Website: lowes
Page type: review-order
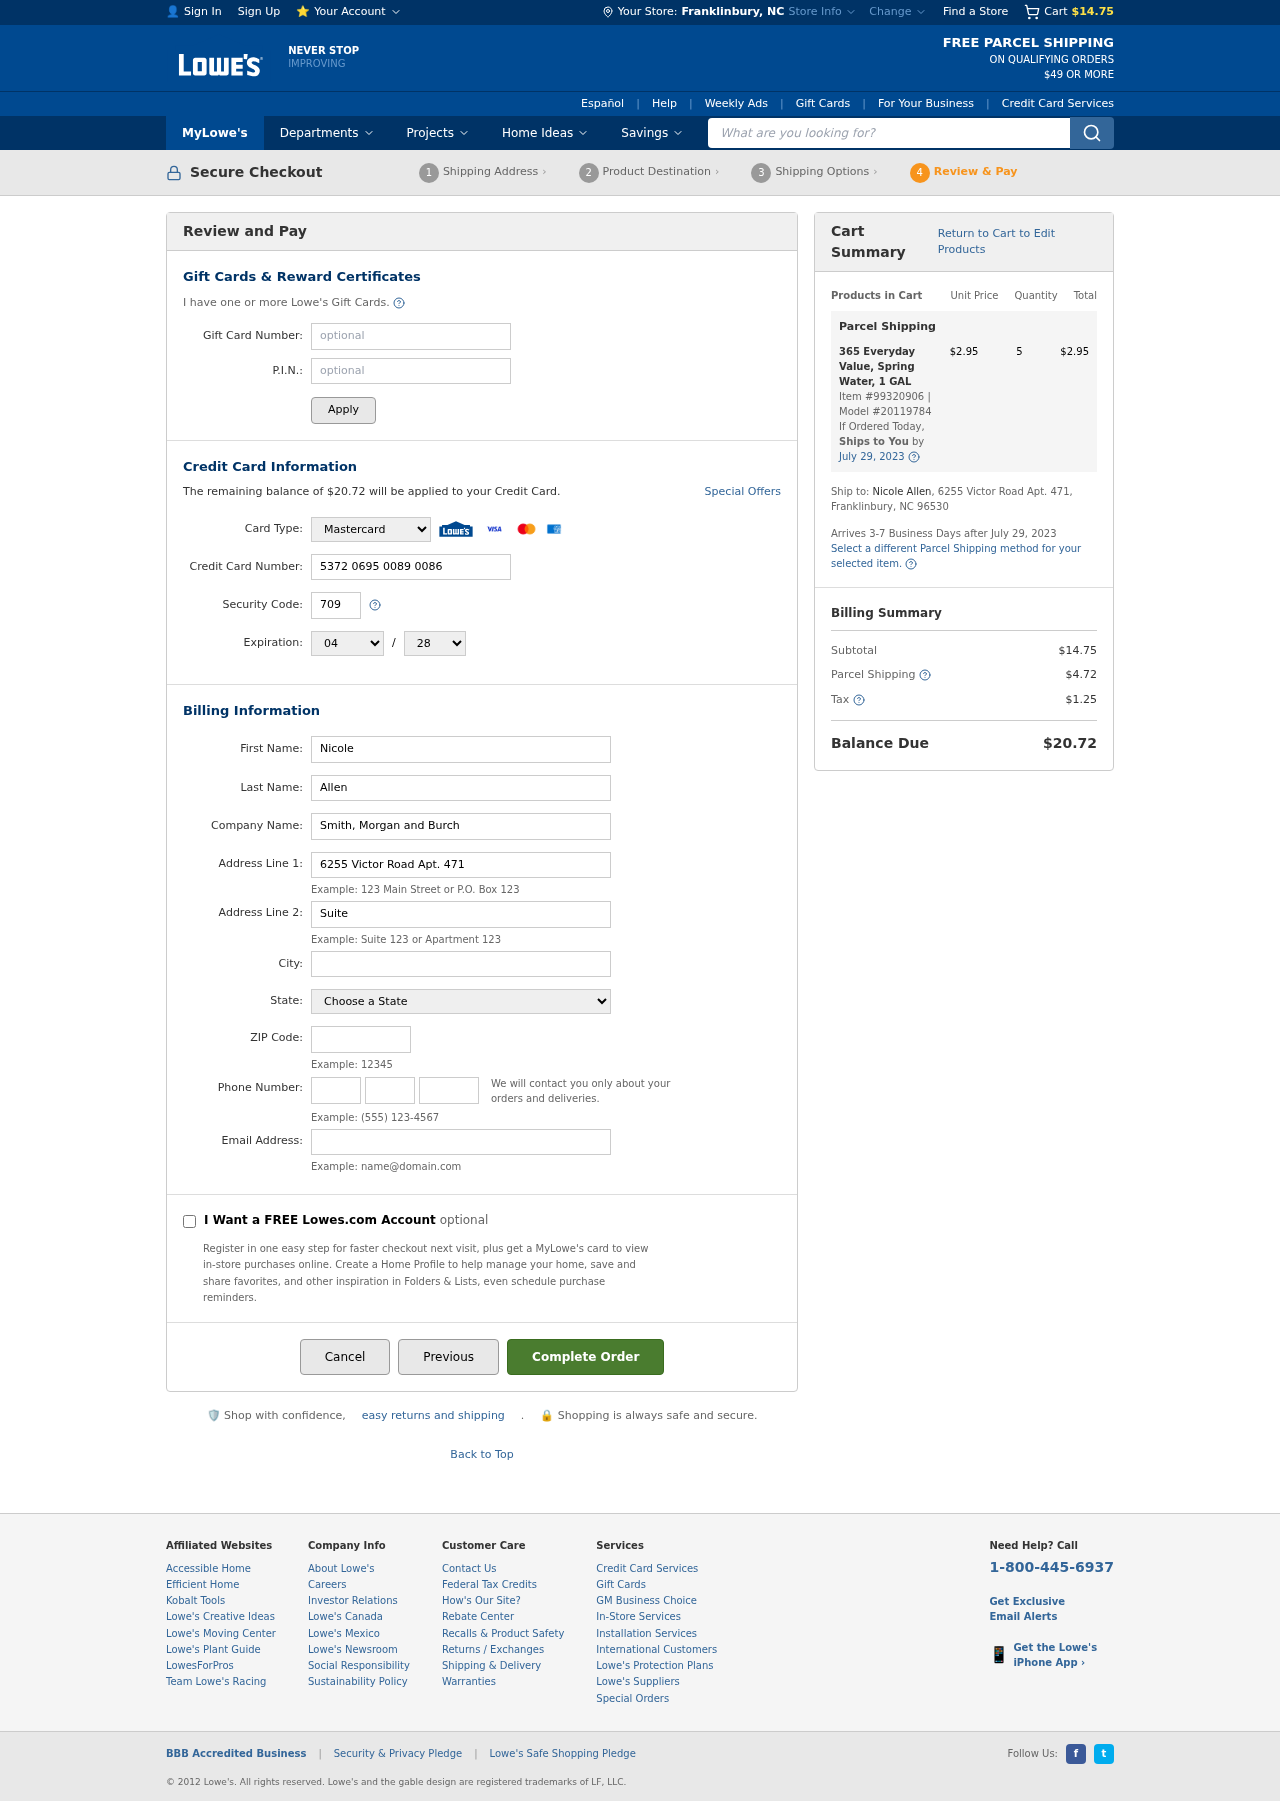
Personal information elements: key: PII_CARD_CVV
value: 709
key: PII_CARD_EXPIRY_MONTH
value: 04
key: PII_CARD_EXPIRY_YEAR
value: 28
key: PII_CARD_NUMBER
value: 5372 0695 0089 0086
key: PII_CARD_TYPE
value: Mastercard
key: PII_CITY
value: Franklinbury
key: PII_CITY_STATE
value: Franklinbury, NC
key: PII_COMPANY
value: Smith, Morgan and Burch
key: PII_EMAIL
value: nallen@yahoo.com
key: PII_FIRSTNAME
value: Nicole
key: PII_LASTNAME
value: Allen
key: PII_PHONE_AREA
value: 440
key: PII_PHONE_PREFIX
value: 507
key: PII_PHONE_SUFFIX
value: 1498
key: PII_POSTCODE
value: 96530
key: PII_STATE
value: North Carolina
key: PII_STREET
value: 6255 Victor Road Apt. 471
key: PII_STREET2
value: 6255 Victor Road Apt. 471
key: PII_STREET2
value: Suite 913
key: PII_FULLNAME2
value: Nicole Allen
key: PII_CITY_STATE_ZIP2
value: Franklinbury, NC 96530
Product elements: key: PRODUCT1_NAME
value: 365 Everyday Value, Spring Water, 1 GAL
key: PRODUCT1_PRICE
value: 2.95
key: PRODUCT1_QUANTITY
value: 5
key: PRODUCT1_ITEM_NUMBER
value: Item #99320906
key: PRODUCT1_MODEL_NUMBER
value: Model #20119784
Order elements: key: ORDER_SUBTOTAL
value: $14.75
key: ORDER_BALANCE_DUE
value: $20.72
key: ORDER_SHIPPING_DATE
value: July 29, 2023
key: ORDER_ITEM_TOTAL
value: $2.95
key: ORDER_SHIPPING_DATE2
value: July 29, 2023
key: ORDER_SHIPPING_COST
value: $4.72
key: ORDER_TAX
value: $1.25
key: ORDER_TOTAL
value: $20.72
Search elements: key: HEADER_SEARCH
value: What are you looking for?